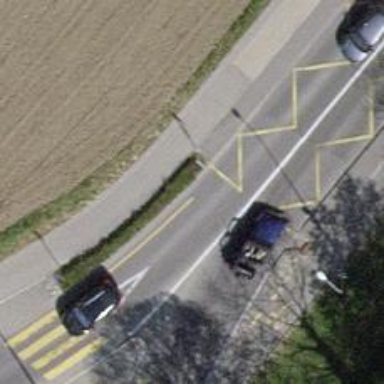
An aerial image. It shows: Bus stop with platform for public transport.